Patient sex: M
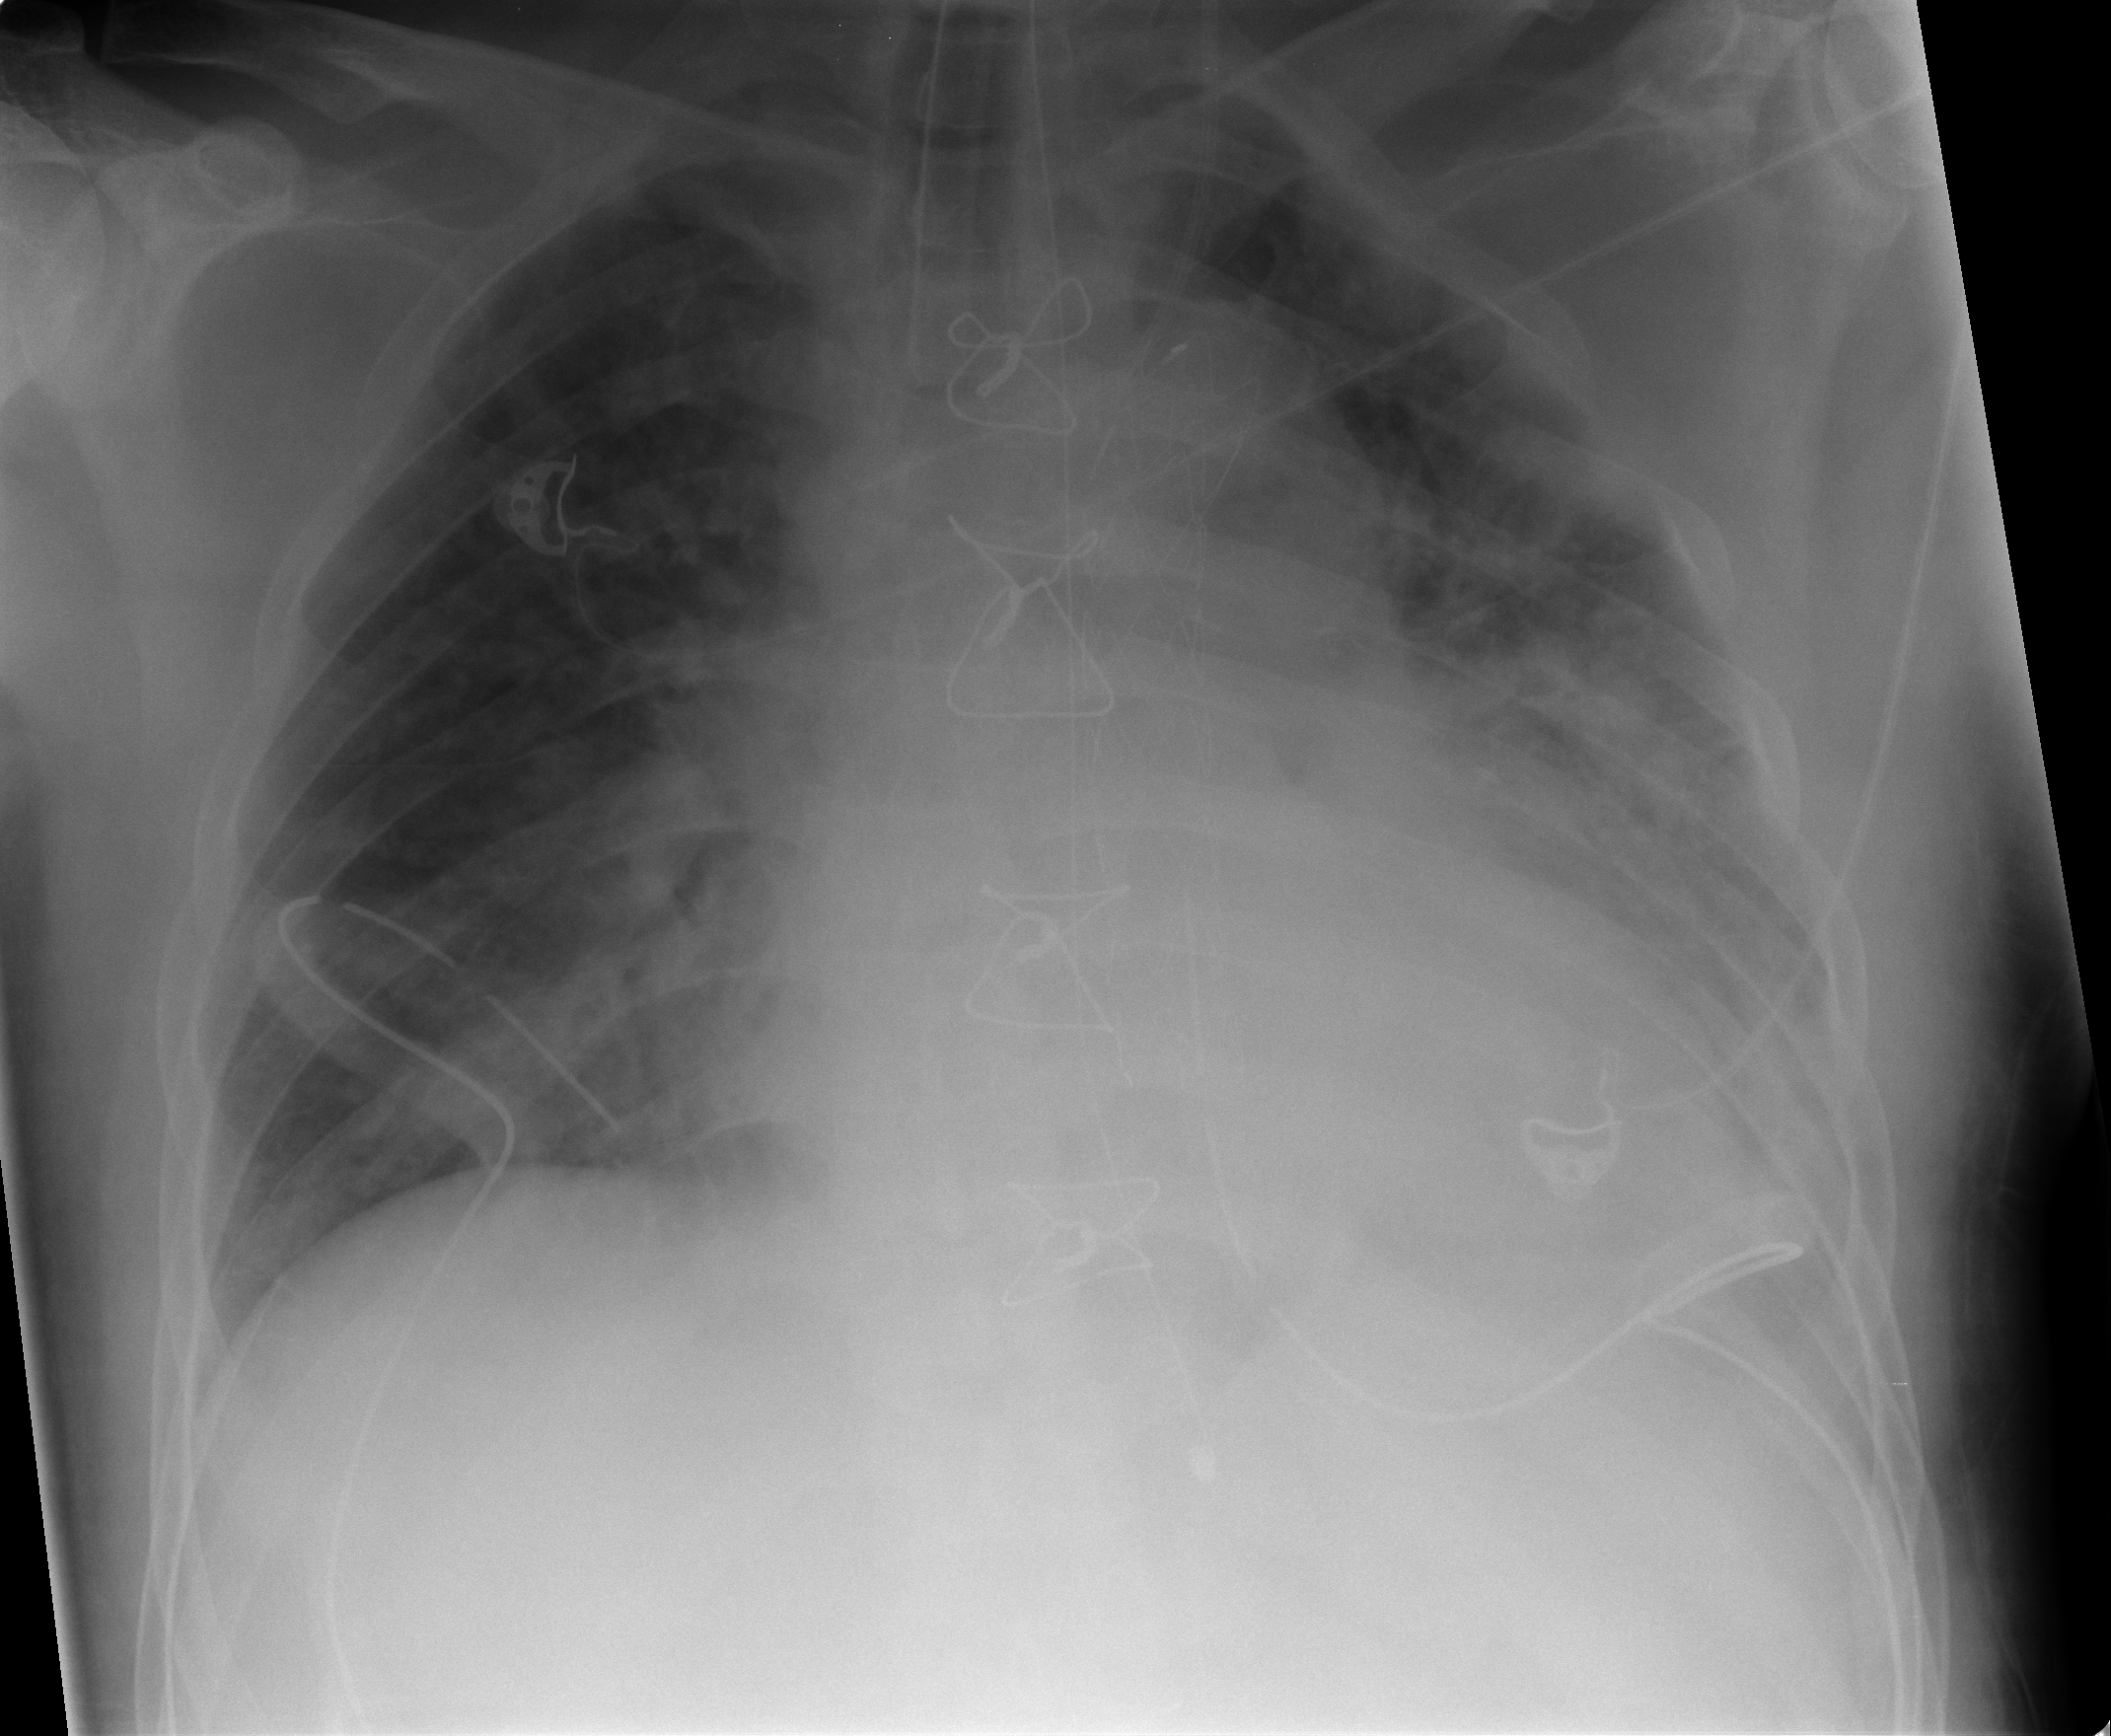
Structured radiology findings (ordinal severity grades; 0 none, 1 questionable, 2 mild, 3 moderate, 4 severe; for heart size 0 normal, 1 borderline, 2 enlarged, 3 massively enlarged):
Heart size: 2
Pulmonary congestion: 3
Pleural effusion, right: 0
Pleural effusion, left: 2
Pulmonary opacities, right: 1
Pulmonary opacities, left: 2
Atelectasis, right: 2
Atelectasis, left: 2